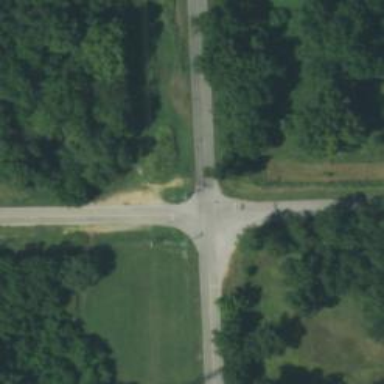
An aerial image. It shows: Road with stop sign.